Question: This is a code to enter date, select in/out and location.
If the user want more fields to enter i also added a addRow function.
'''
<table>
for($i=0;$i<15;$i++){
<tr><td>
<input type='datepick' name='scheduledatepick[$i]' />
<select name='schedulein[$i]' /><option>--</option>
<input type='text' name='location[$i]' />
</td></tr>
}
</table>
'''
Now my question is if a user entered a field in a row(maybe datepick or schedulein or location) then he must enter all the other fields in that same row. How to achieve this?

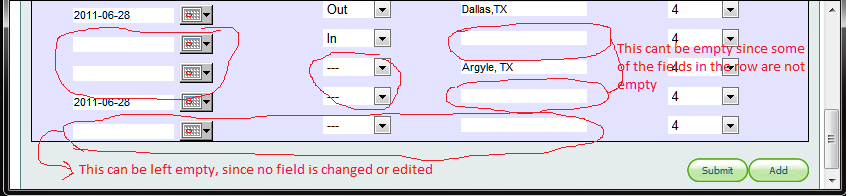
Answer: Assuming you want this to happen on a click, you can do this: <URL>
'''
$('button').click(function() {
// set up an array to store the invalid rows
var rows = new Array();
$('table tr')
// reset all rows before we validate
.removeClass("error")
// loop over each row
.each(function(i) {
// work out whether the fields are completed or not
var filledFieldCount = 0;
filledFieldCount += $("[name='scheduledatepick[" + i + "]']", this).val().length > 0 ? 1 : 0;
filledFieldCount += $("[name='schedulein[" + i + "]']", this).val() !== "--" ? 1 : 0;
filledFieldCount += $("[name='location[" + i + "]']", this).val().length > 0 ? 1 : 0;
// if the total completed fields for this row
// is greater than none and less than all
// then add the row to the invalid rows list
if (filledFieldCount > 0 && filledFieldCount < 3) {
rows.push(this);
}
});
// finally, change the background of the
// rows to mark them as invalid
if (rows.length > 0){
$(rows).addClass("error");
}
});
'''
'''
.error { background-color: red; }
'''